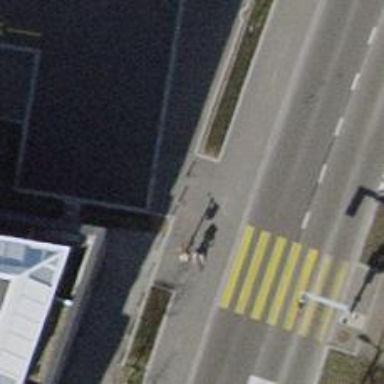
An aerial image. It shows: Bollard barrier.